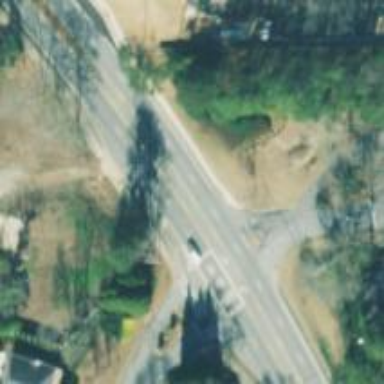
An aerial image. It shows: Secondary link road with asphalt surface.